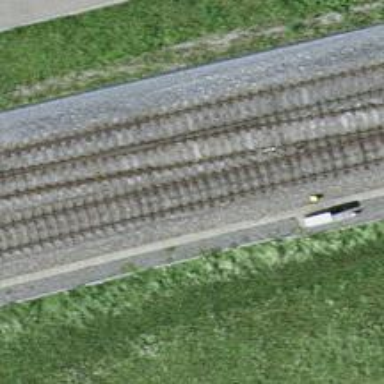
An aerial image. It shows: Single railway track with electrification through contact line.